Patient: sex M, age 46
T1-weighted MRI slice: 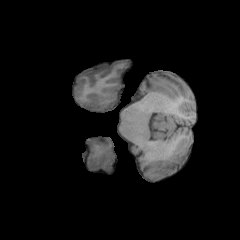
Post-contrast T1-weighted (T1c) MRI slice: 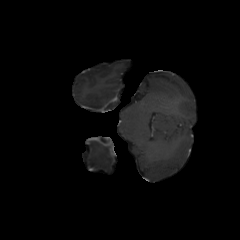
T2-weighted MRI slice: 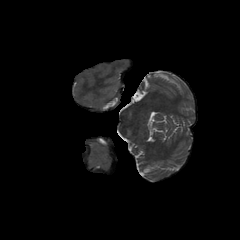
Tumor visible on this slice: no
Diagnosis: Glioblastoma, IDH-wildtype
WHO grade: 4